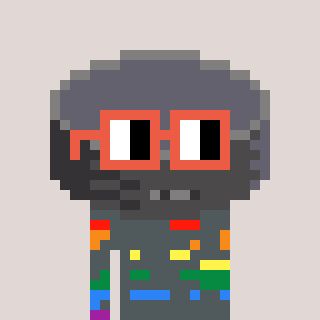
a pixel art character with square orange glasses, a hockey puck-shaped head and a grayscale-colored body on a warm background